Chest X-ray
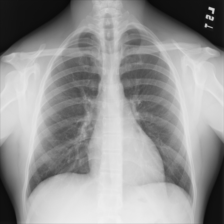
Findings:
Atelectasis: negative
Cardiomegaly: negative
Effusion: negative
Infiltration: negative
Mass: negative
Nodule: negative
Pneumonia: negative
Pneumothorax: negative
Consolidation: negative
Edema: negative
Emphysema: negative
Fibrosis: negative
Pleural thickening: negative
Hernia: negative